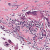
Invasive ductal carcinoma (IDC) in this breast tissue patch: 0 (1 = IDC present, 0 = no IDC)